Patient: sex F, age 63
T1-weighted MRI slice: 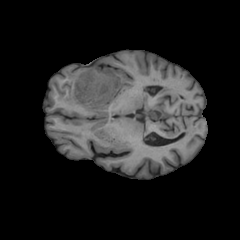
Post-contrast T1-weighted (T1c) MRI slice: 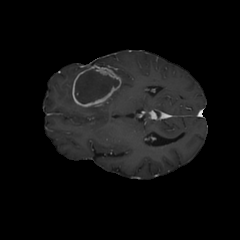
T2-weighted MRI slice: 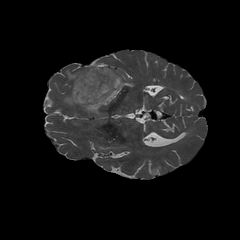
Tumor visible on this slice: yes
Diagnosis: Glioblastoma, IDH-wildtype
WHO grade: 4